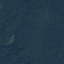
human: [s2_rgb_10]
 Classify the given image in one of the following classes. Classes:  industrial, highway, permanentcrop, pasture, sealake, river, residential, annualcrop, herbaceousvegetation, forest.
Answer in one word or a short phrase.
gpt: Forest